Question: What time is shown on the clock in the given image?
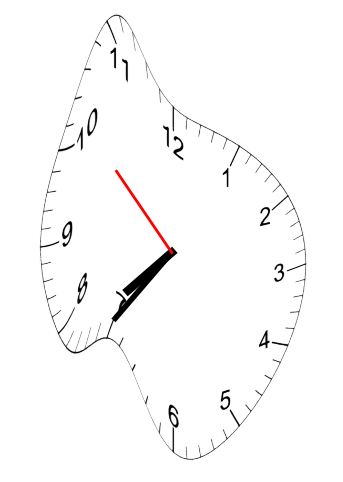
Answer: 07:35:52